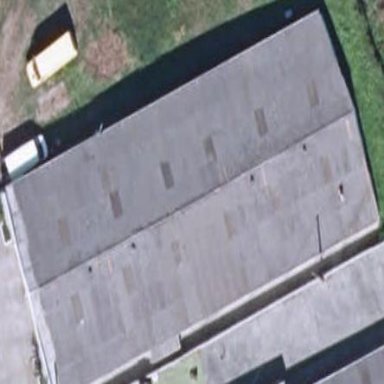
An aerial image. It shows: Industrial building.